Question: I have this every time in a short while after I start xCode ('5.1.1').
Removed user data, turned off source control (as some posts suggested), no effect, still crashes (while showing Indexing... that never finishes). xCode, without any effect, still says the same.

Here's the crashing thread:
'''
Thread 7 Crashed:: Dispatch queue: IDEIndex PCH Creation Lock
0 libclang.dylib 0x00000001080c60d9 void llvm::BitstreamWriter::EmitRecordWithAbbrevImpl<unsigned long long>(unsigned int, llvm::SmallVectorImpl<unsigned long long>&, llvm::StringRef) + 809
1 libclang.dylib 0x00000001080c5867 void llvm::BitstreamWriter::EmitRecord<unsigned long long>(unsigned int, llvm::SmallVectorImpl<unsigned long long>&, unsigned int) + 71
2 libclang.dylib 0x00000001081e9f25 clang::ASTWriter::WriteASTCore(clang::Sema&, llvm::StringRef, std:👎:basic_string<char, std:👎:char_traits<char>, std:👎:allocator<char> > const&, clang::Module*) + 35045
3 libclang.dylib 0x00000001081e160e clang::ASTWriter::WriteAST(clang::Sema&, std:👎:basic_string<char, std:👎:char_traits<char>, std:👎:allocator<char> > const&, clang::Module*, llvm::StringRef, bool) + 6830
4 libclang.dylib 0x00000001080719a3 clang::ASTUnit::Save(llvm::StringRef) + 691
5 libclang.dylib 0x0000000107fe974f clang_saveTranslationUnit + 543
6 com.apple.dt.IDEFoundation 0x0000000106ac63af -[IDEIndexClangTranslationUnit cxTranslationUnit] + 331
7 com.apple.dt.IDEFoundation 0x0000000106c2c11a +[IDEIndexClangDataSource translationUnitForPCHFile:arguments:session:create:] + 259
8 com.apple.dt.IDEFoundation 0x0000000106cf5552 __90-[IDEIndex createPCHFile:arguments:hashCriteria:target:session:willIndex:translationUnit:]_block_invoke + 1739
9 libdispatch.dylib 0x00007fff957012ad _dispatch_client_callout + 8
10 libdispatch.dylib 0x00007fff95702166 _dispatch_barrier_sync_f_invoke + 39
11 com.apple.dt.DVTFoundation 0x0000000105fce5cf -[DVTDispatchLock performLockedBlock:] + 95
12 com.apple.dt.IDEFoundation 0x0000000106cf4932 -[IDEIndex createPCHFile:arguments:hashCriteria:target:session:willIndex:translationUnit:] + 919
13 com.apple.dt.IDEFoundation 0x0000000106ac4985 -[IDEIndexClangDataSource generateDataForJob:] + 1274
14 com.apple.dt.IDEFoundation 0x0000000106ac42fb -[IDEIndexDataSource processJob:] + 147
15 com.apple.dt.IDEFoundation 0x0000000106ac3e33 +[IDEIndexingEngine runFileJob:] + 732
16 com.apple.dt.IDEFoundation 0x0000000106ac3550 -[IDEIndexingJob run] + 161
17 com.apple.dt.IDEFoundation 0x0000000106c3233c __40-[IDEIndexingJobScheduler _scheduleJobs]_block_invoke + 33
18 libdispatch.dylib 0x00007fff957041d7 _dispatch_call_block_and_release + 12
19 libdispatch.dylib 0x00007fff957012ad _dispatch_client_callout + 8
20 libdispatch.dylib 0x00007fff9570309e _dispatch_root_queue_drain + 326
21 libdispatch.dylib 0x00007fff95704193 _dispatch_worker_thread2 + 40
22 libsystem_pthread.dylib 0x00007fff8ead7ef8 _pthread_wqthread + 314
23 libsystem_pthread.dylib 0x00007fff8eadafb9 start_wqthread + 13
'''
Or you may find the full crash report at <URL>
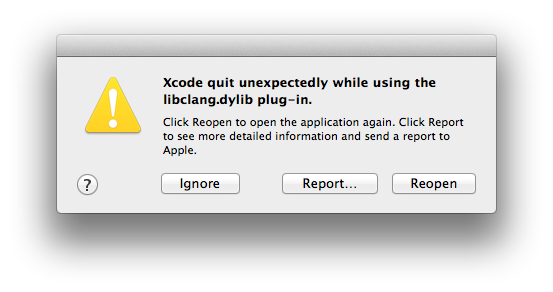
Answer: '.m''#import'
It was caused by one single line of code! Can't belive it. Stole 4 hours of figuring out. Oh, it was combined by a '@class' statement.
It shows up as an error, but xCode / Clang is crashing faster than you can even build. :D
The deadly pattern:
'''
#import "Two.m" // Not easy to spot actually.
@interface One : NSObject
@end
'''
'''
@class One;
@interface Two : NSObject
@property (nonatomic, weak) One *one;
@end
'''
I can't reproduce it unless with the project I mentioned with over 200 classes. That must be some kind of race-condition.